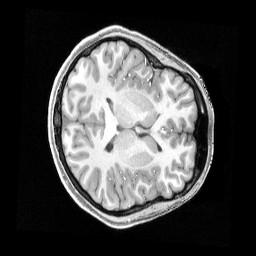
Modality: T1w
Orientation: axial
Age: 25
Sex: female
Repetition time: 2.4 s
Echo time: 0.00222 s